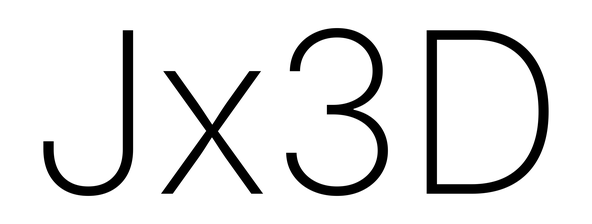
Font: Inter_ExtraLight